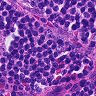
Metastatic tissue present: no